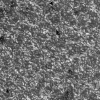
Atmospheric dust classification: not_dusty